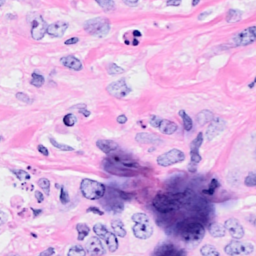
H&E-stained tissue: Breast